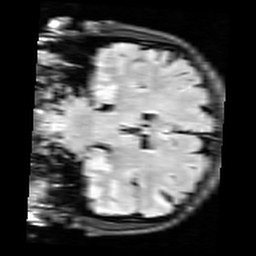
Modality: FLAIR
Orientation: coronal
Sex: female
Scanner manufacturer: siemens
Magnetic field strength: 3 T
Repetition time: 10 s
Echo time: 0.09 s